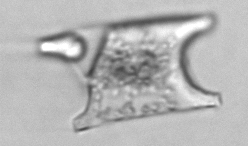
Label: Eucampia